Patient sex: F
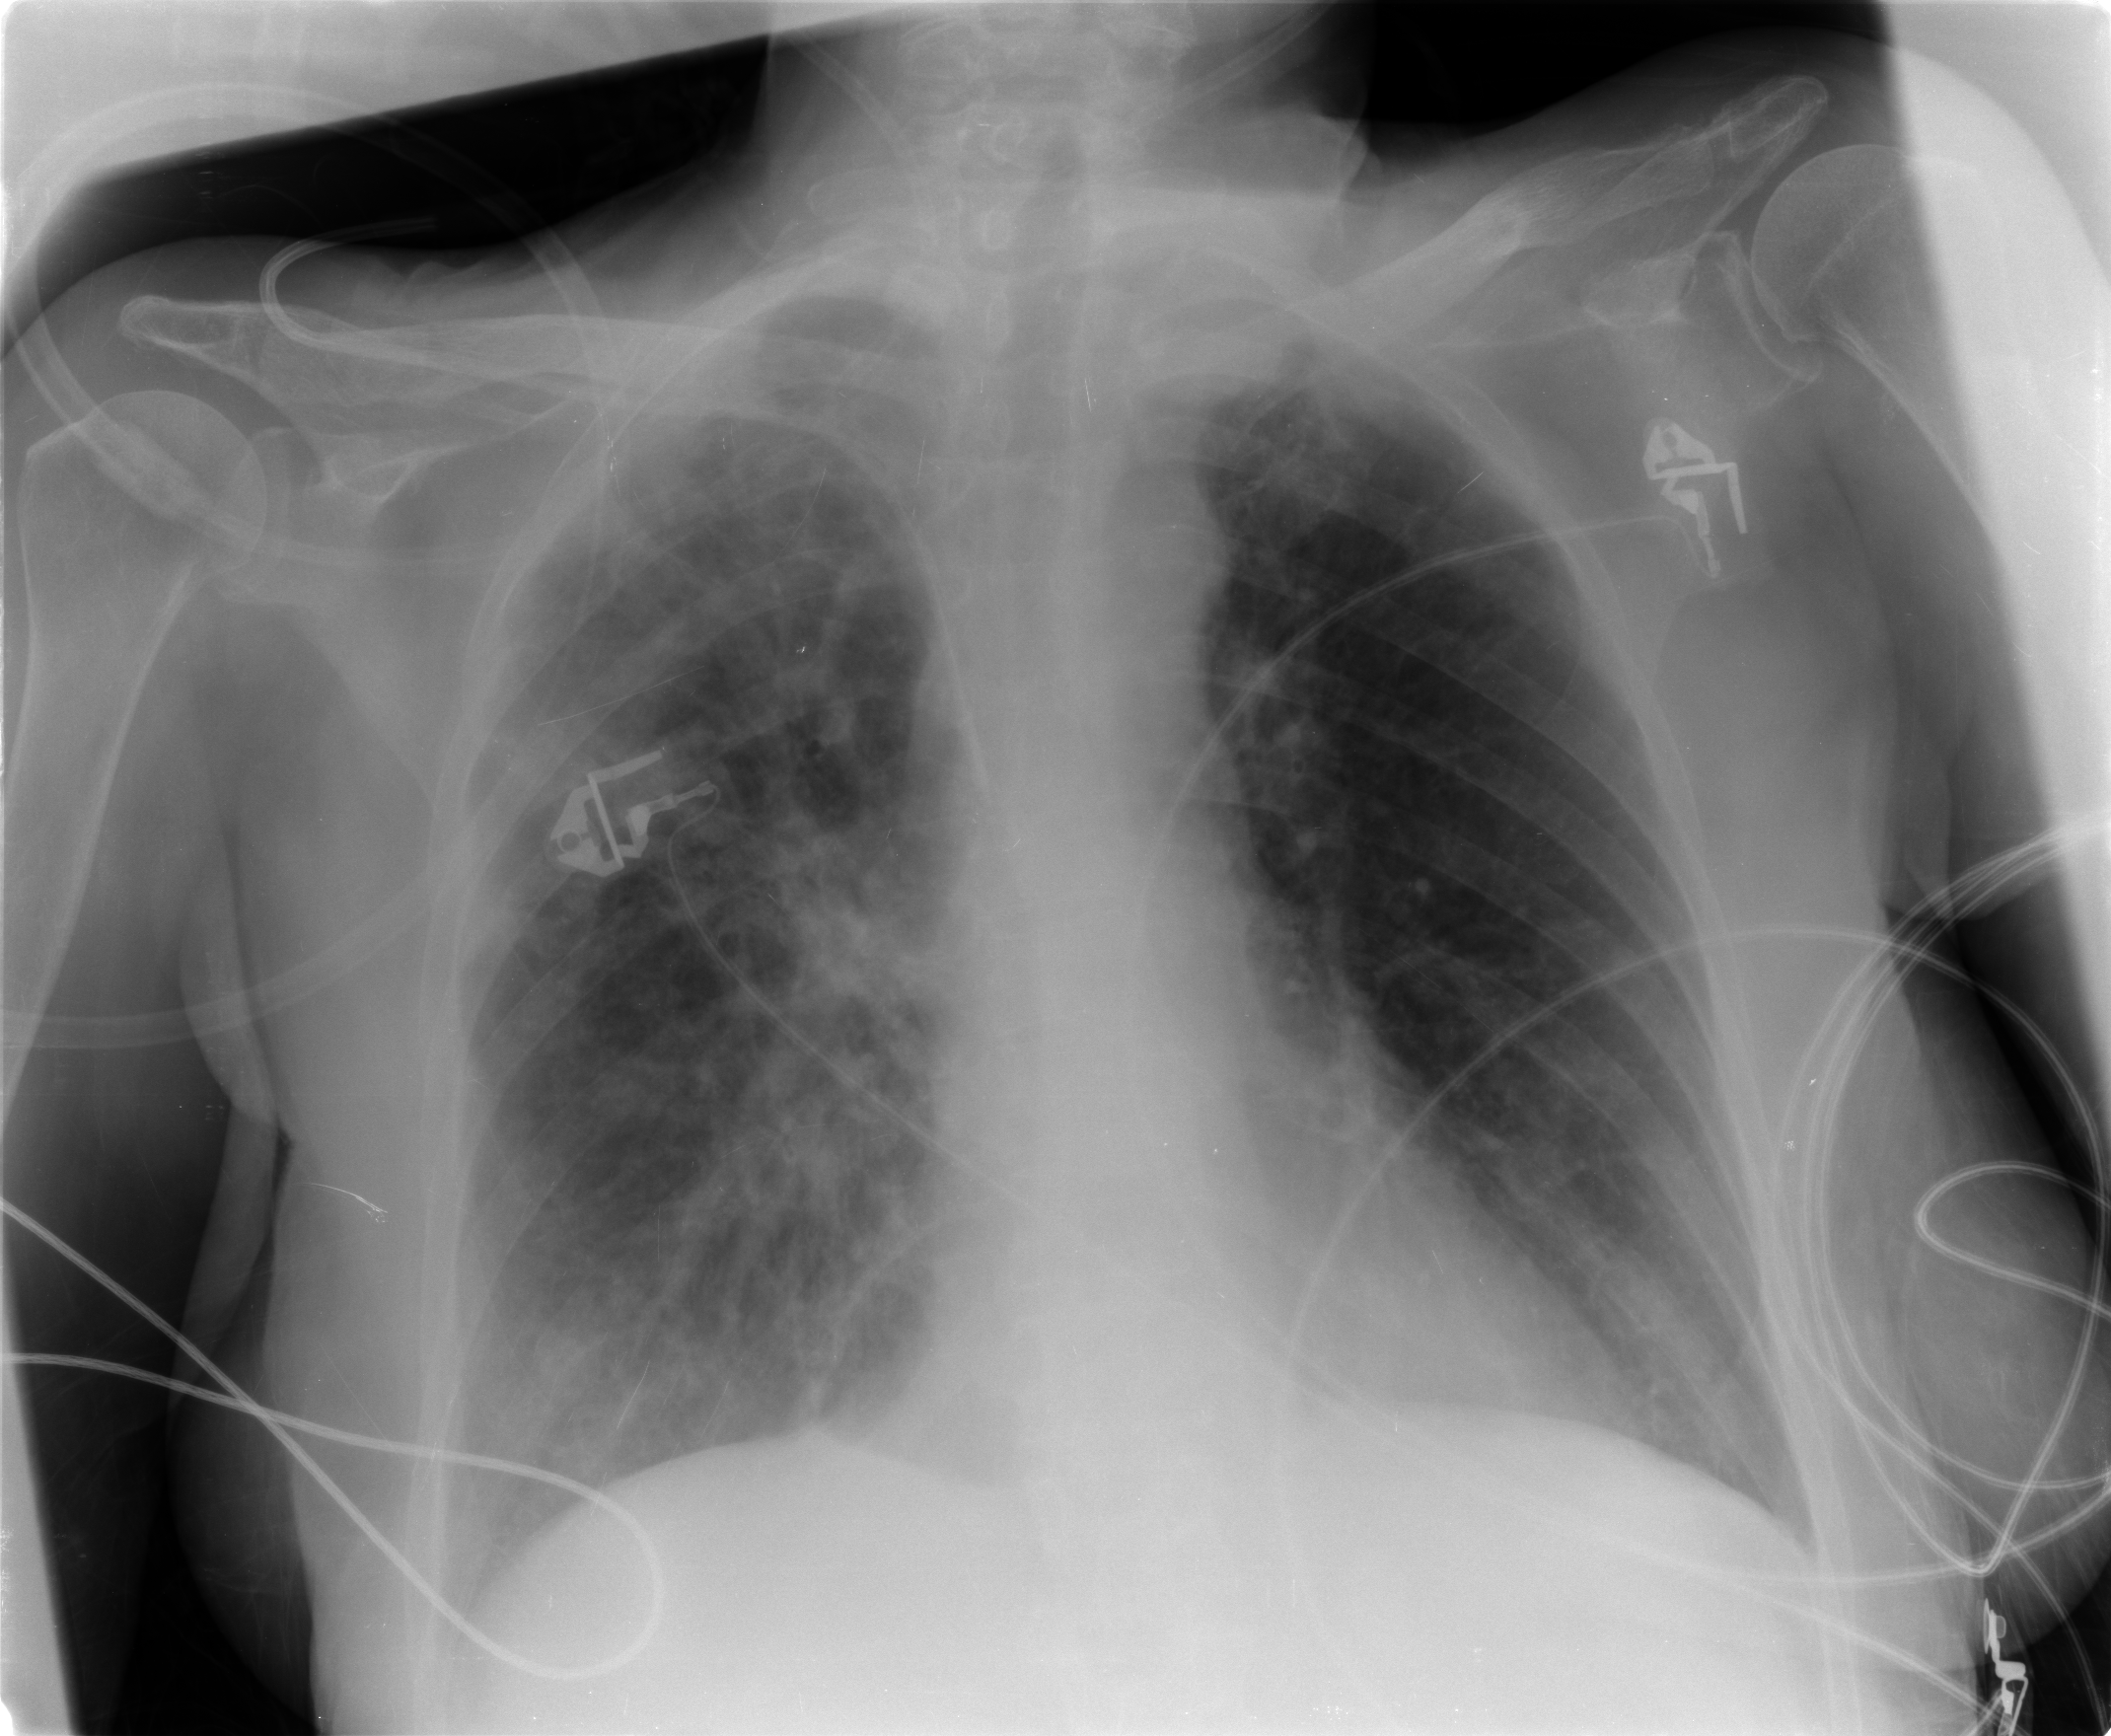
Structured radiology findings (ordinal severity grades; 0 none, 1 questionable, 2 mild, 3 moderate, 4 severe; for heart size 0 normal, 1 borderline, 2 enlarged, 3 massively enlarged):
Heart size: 0
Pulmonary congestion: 2
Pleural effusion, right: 2
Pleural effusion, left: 0
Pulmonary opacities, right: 2
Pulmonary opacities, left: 1
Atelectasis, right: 2
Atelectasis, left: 2